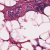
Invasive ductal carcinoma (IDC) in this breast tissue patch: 1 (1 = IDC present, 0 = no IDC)